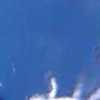
Label: water